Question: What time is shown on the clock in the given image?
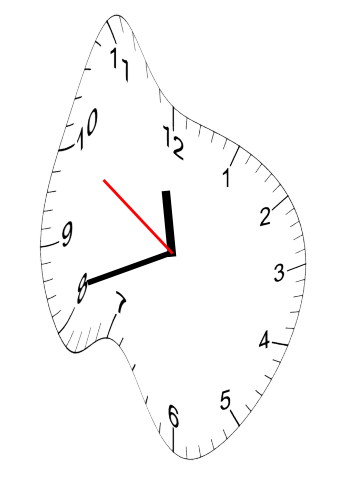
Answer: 11:41:50